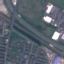
Land use / land cover class: Highway